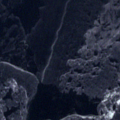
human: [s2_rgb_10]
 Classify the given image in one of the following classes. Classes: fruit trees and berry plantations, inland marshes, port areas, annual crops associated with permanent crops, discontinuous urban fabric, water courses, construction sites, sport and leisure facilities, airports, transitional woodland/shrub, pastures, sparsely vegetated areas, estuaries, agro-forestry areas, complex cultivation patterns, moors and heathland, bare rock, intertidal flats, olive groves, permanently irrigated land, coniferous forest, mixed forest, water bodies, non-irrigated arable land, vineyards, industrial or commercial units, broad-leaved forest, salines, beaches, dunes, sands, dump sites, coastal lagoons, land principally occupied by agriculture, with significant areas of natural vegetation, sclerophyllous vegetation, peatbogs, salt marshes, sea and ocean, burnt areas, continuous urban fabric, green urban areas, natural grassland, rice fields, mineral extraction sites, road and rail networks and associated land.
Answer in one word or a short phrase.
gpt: sea and ocean